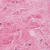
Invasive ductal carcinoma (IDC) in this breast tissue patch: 0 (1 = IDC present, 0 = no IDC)